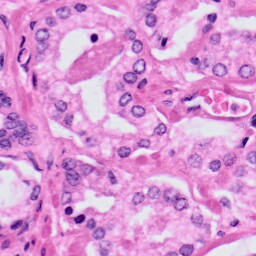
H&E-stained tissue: Prostate